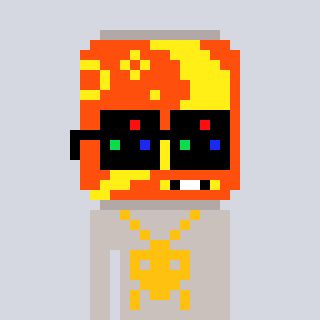
a pixel art character with square black sunglasses, a pop-shaped head and a foggrey-colored body on a cool background